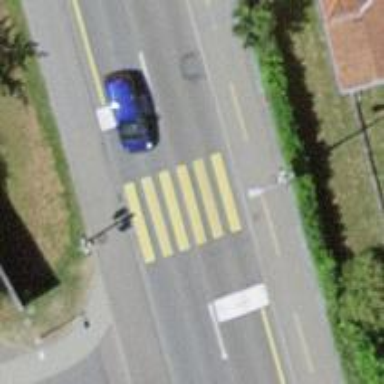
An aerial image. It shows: Crossing with zebra markings controlled by traffic signals.